Chest X-ray:
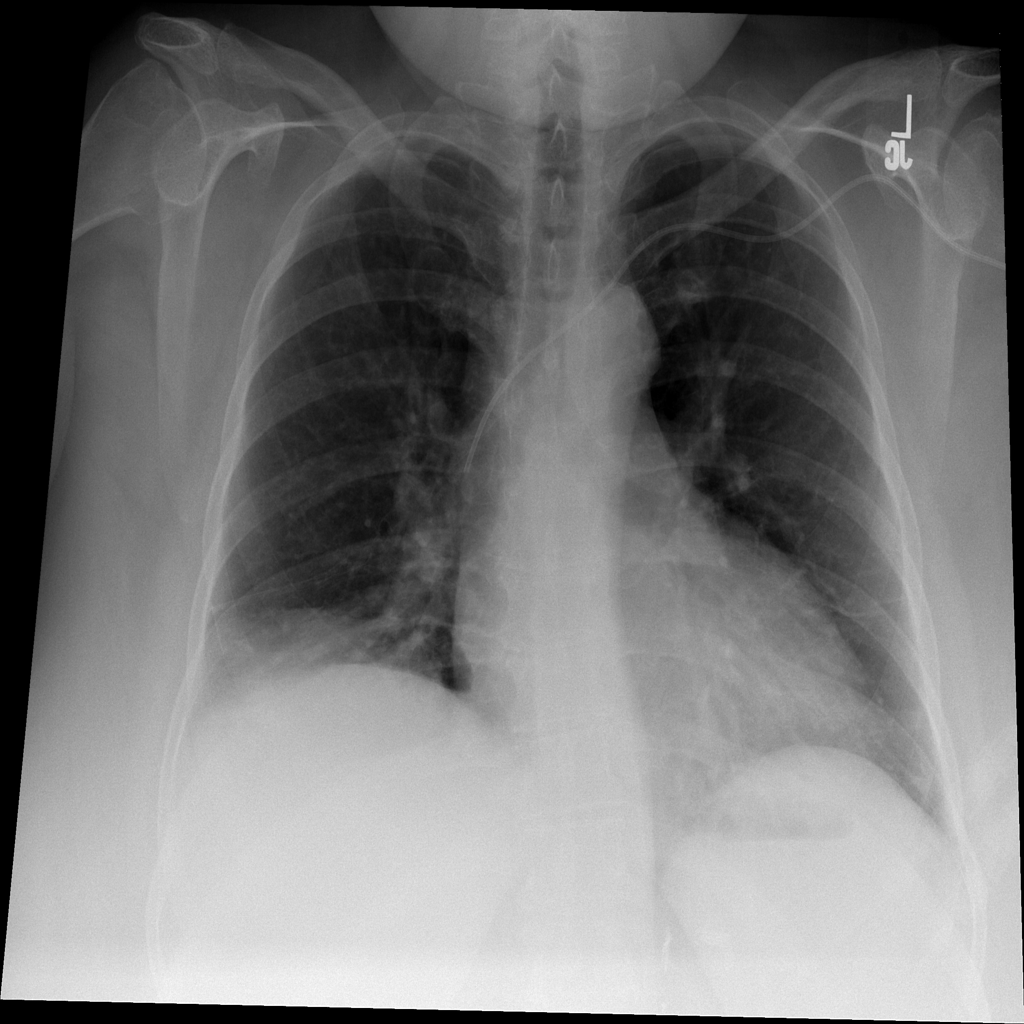
Findings: Consolidation, Effusion
No abnormal finding: no